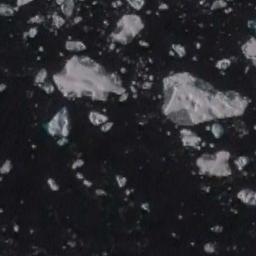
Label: sea_ice